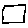
Label: square